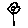
Label: flower